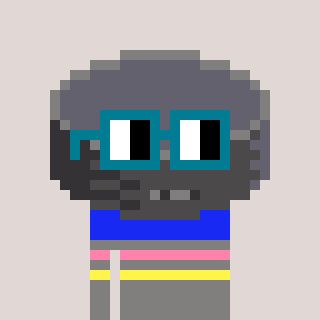
a pixel art character with square dark green glasses, a hockey puck-shaped head and a bluegrey-colored body on a warm background